Question: I've got a varchar(max) column I'm trying to read but the field is being truncated at 4,000 characters. I've seen <URL>, but they are on the sql side.
What do I need to do to get the entire field?
Eg:
'''
using (DataContext dc = new DataContext())
{
var foo = dc.foos.First();
if (foo.Formula2.Length > 4000)
{
Console.WriteLine("success!");
}
}
'''
I've tried things like <URL> but it didn't make a difference.:
'''
dc.ExecuteCommand("SET TEXTSIZE 100000;");
var foo = dc.foos.First();
'''
The server data type is varchar(max). The field in question is formula2:

If I try and change the type to something different like Object, I get message ''
Any suggestions?
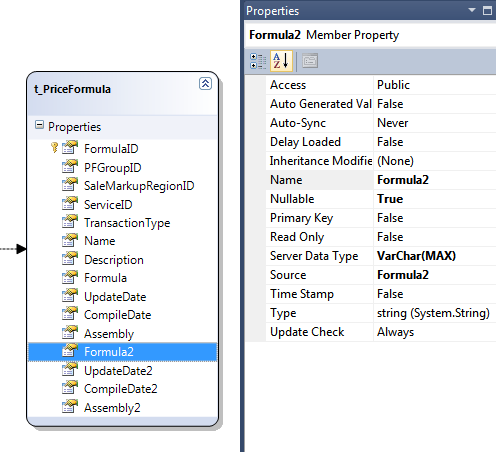
Answer: With <URL>.
This seems a little convoluted but it worked.
Convert the field to an array, then back to a string.
'''
var foo = dc.foos.First();
string formula = new string(foo.Formula2.ToArray());
'''